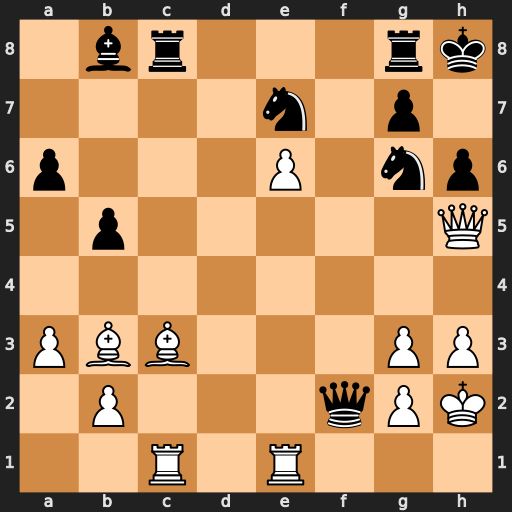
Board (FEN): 1br3rk/4n1p1/p3P1np/1p5Q/8/PBB3PP/1P3qPK/2R1R3
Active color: w
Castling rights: -
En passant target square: -
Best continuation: Qxh6#